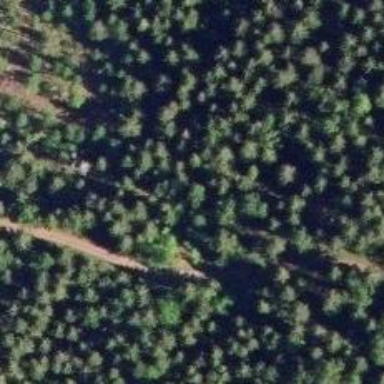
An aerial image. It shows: Path with excellent trail visibility.